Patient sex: F
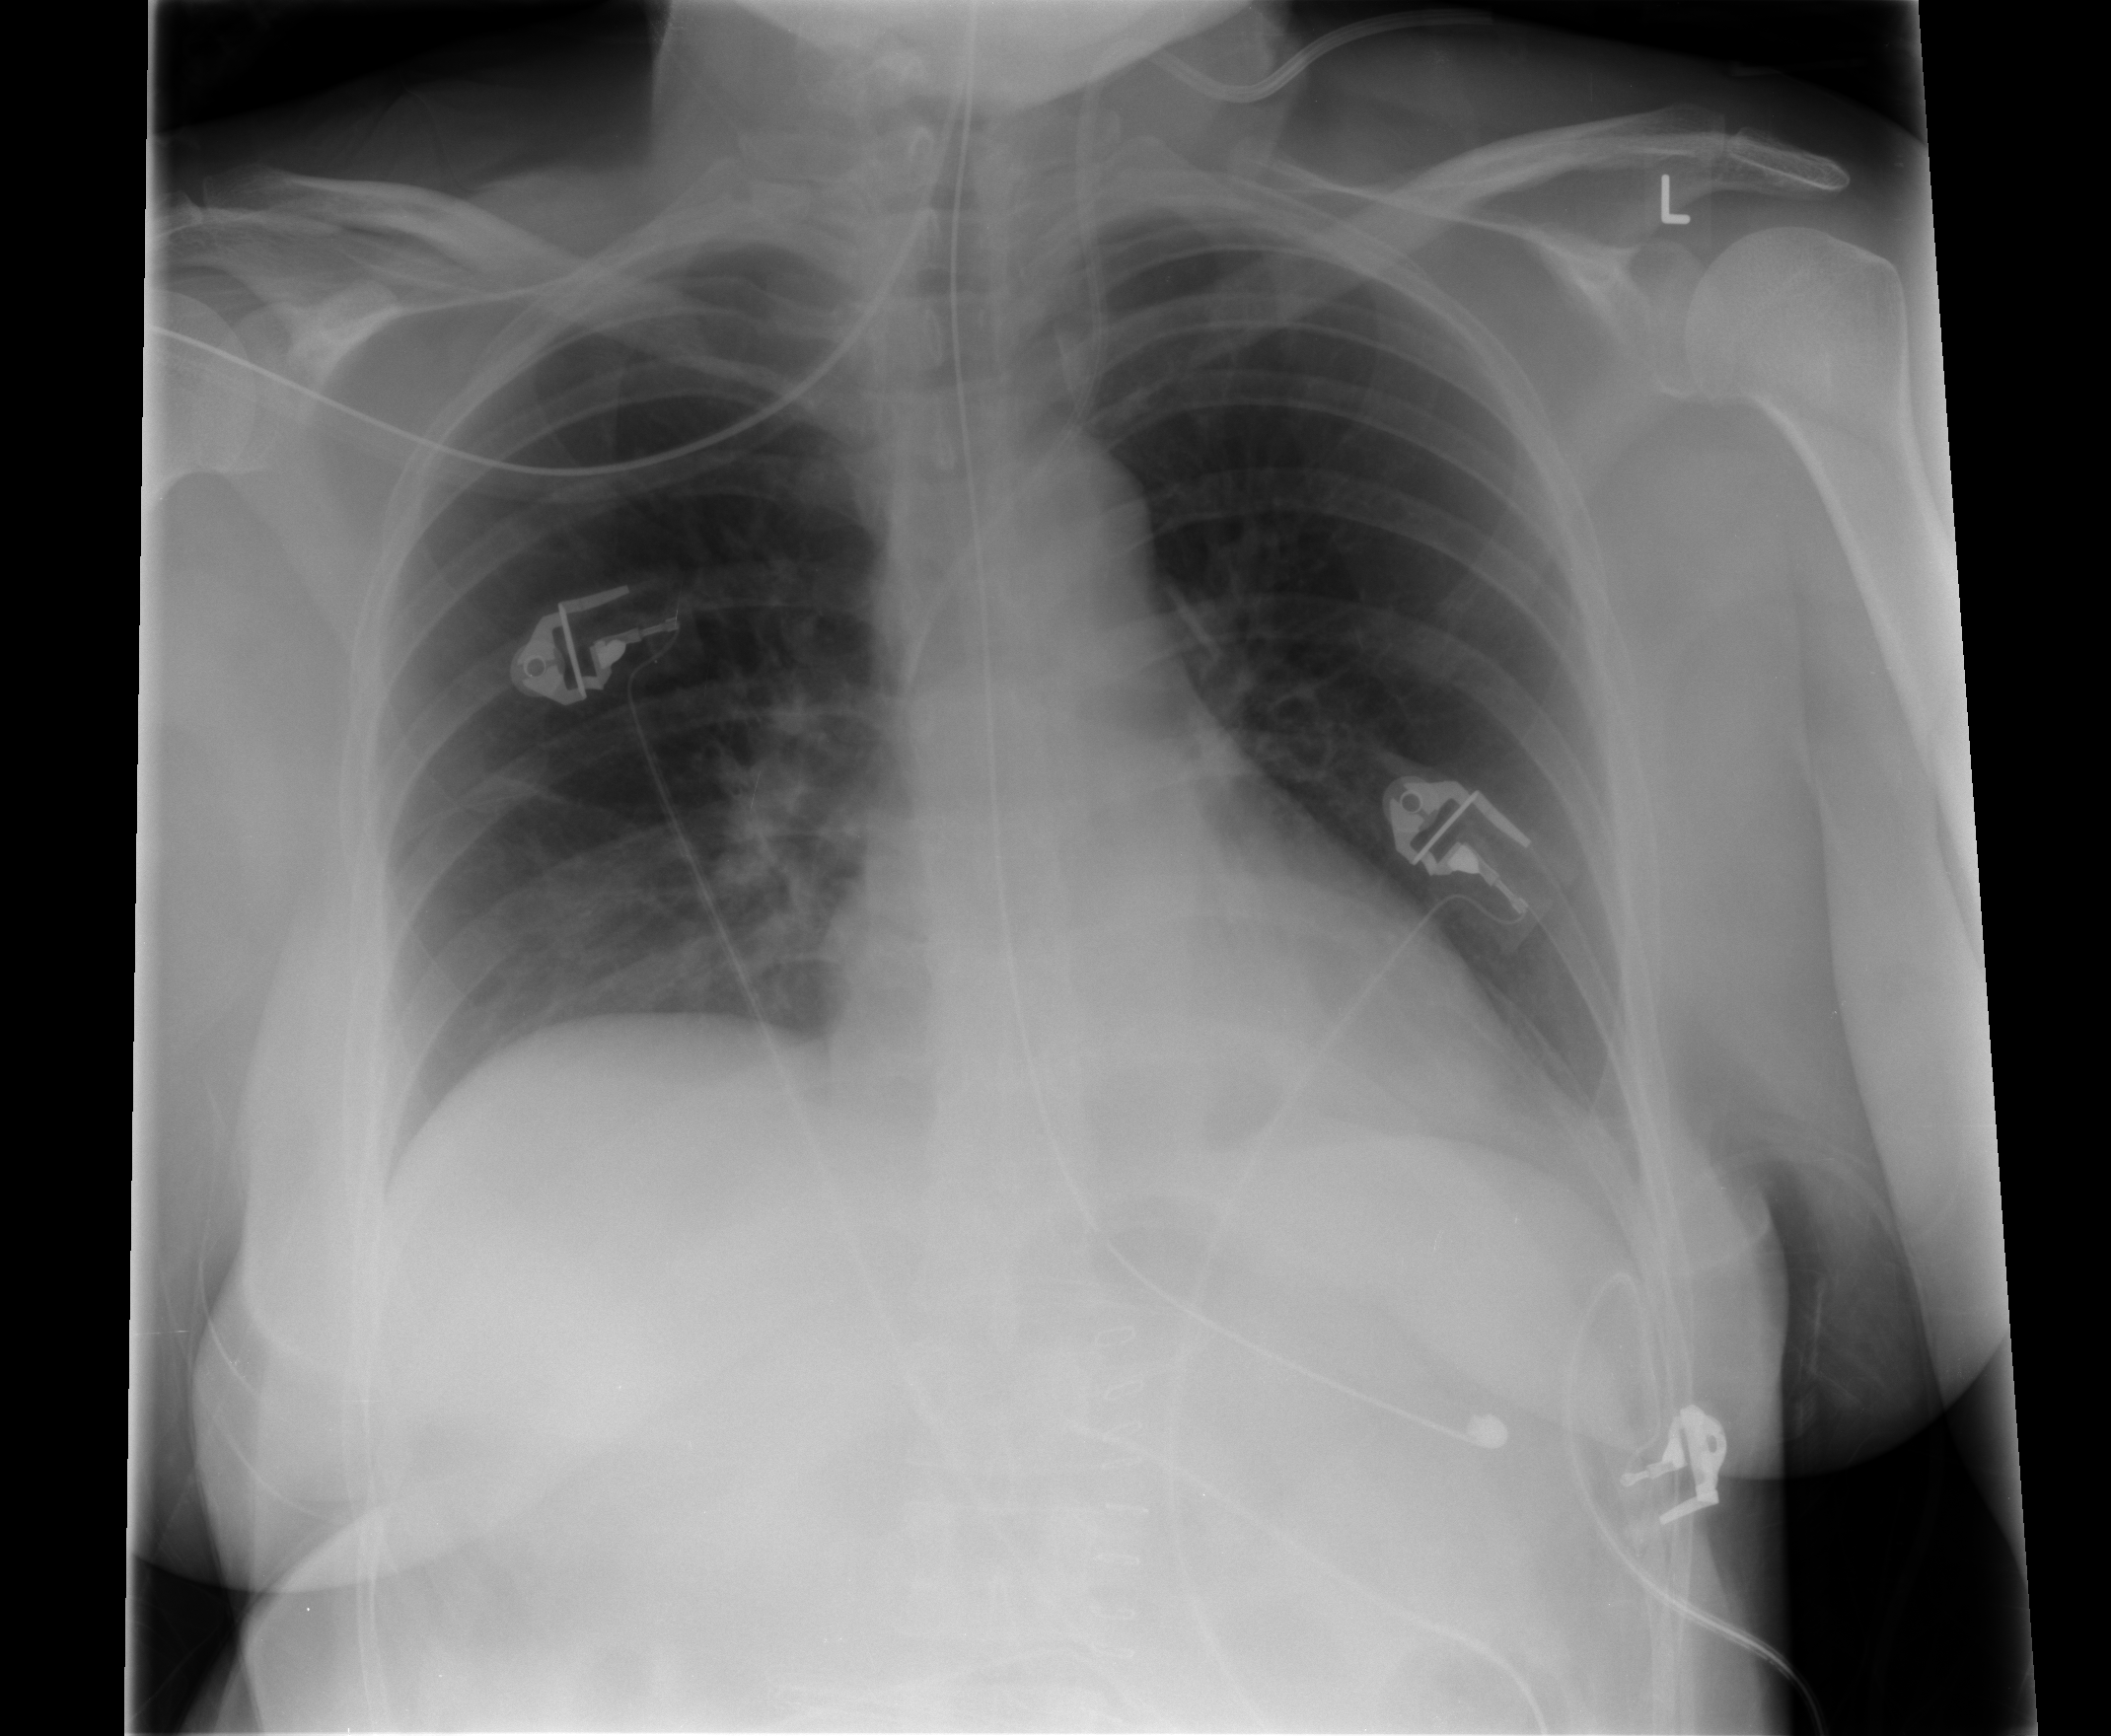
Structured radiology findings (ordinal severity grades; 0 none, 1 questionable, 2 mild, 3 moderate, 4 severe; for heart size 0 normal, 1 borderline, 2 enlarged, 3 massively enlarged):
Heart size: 0
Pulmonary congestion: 0
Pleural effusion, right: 0
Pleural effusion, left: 0
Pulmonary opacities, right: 0
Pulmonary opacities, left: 0
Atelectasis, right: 2
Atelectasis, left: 0